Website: bh-photo
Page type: address-validator
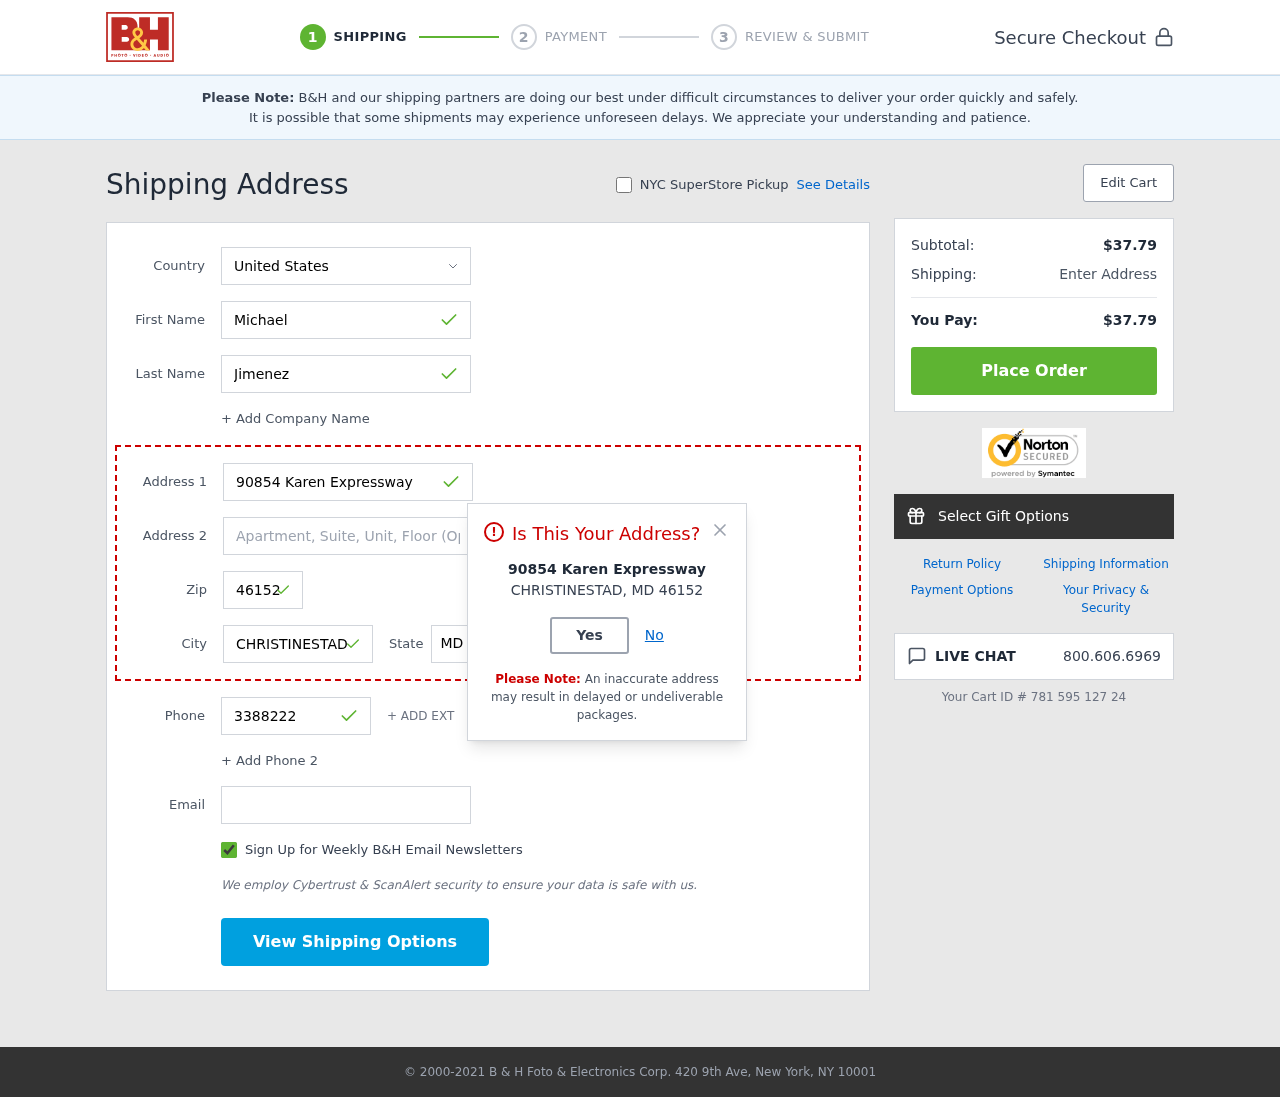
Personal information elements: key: PII_CITY
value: Christinestad
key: PII_COUNTRY
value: United States
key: PII_EMAIL
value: michael.jimenez@yahoo.com
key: PII_FIRSTNAME
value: Michael
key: PII_LASTNAME
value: Jimenez
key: PII_PHONE
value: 3388222884
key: PII_POSTCODE
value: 46152
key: PII_STATE_ABBR
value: MD
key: PII_STREET
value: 90854 Karen Expressway
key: PII_CITY_MODAL
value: CHRISTINESTAD
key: PII_POSTCODE_FULL
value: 46152
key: PII_POSTCODE_NUMERIC
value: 46152
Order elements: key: ORDER_SUBTOTAL
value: $37.79
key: ORDER_TOTAL
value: $37.79
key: ORDER_ID
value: Your Cart ID # 781 595 127 24